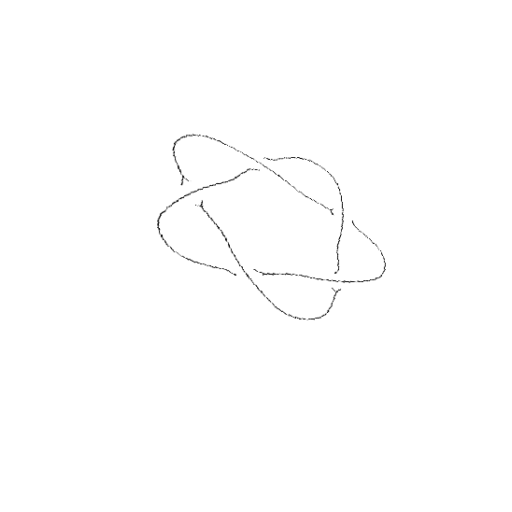
Crossing number: 5